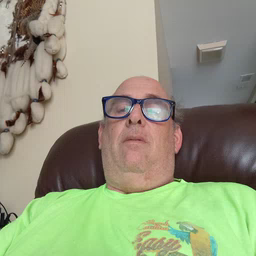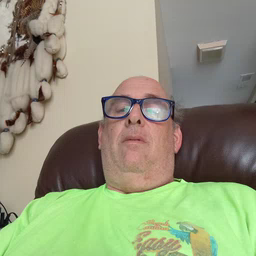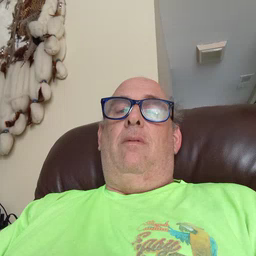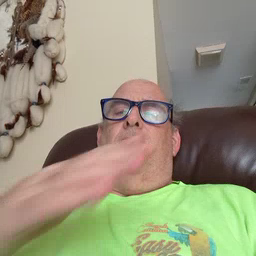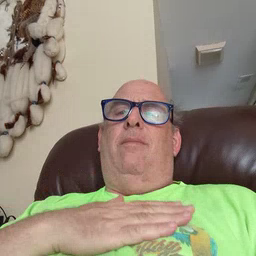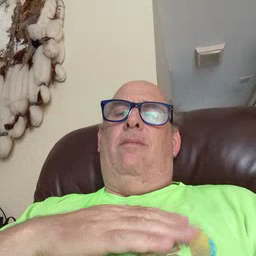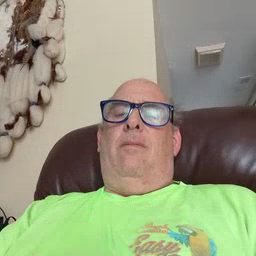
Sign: minemy